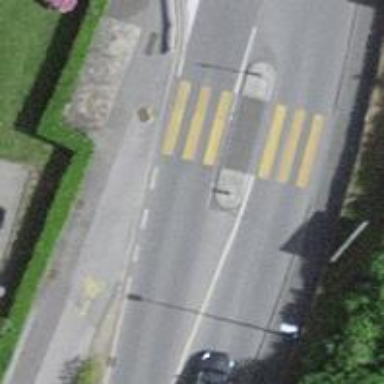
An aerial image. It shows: Uncontrolled road crossing with pedestrian island.